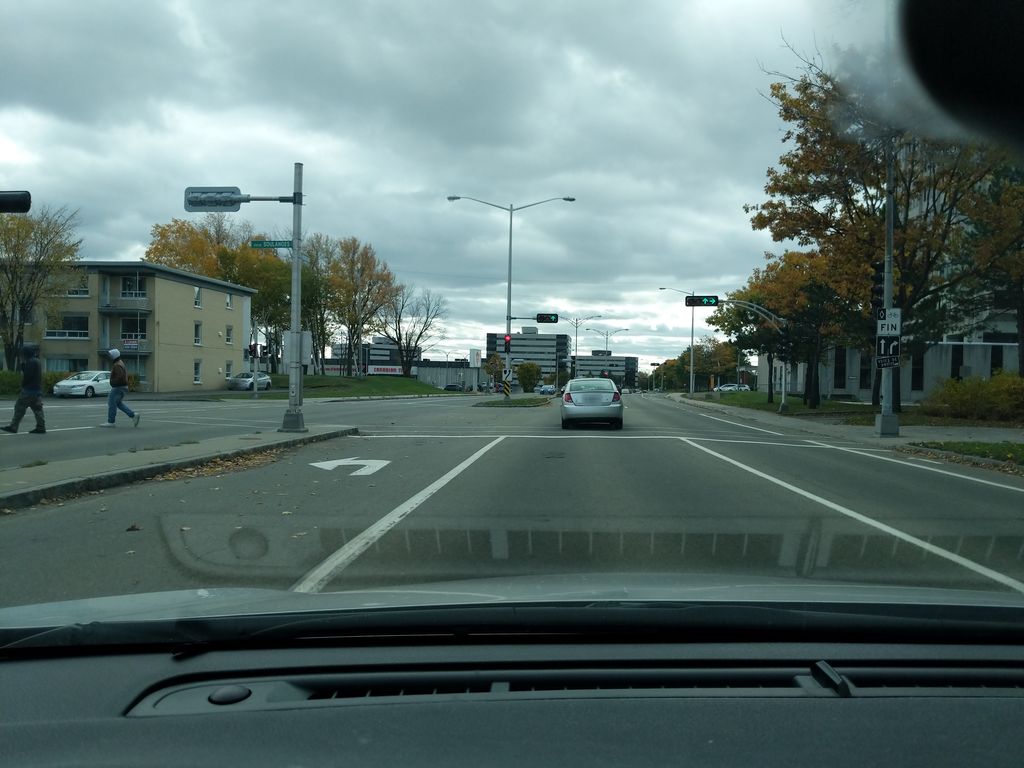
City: quebec_city